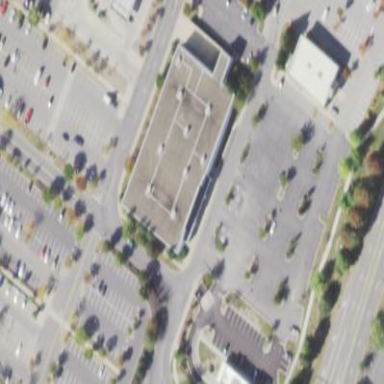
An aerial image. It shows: Building.